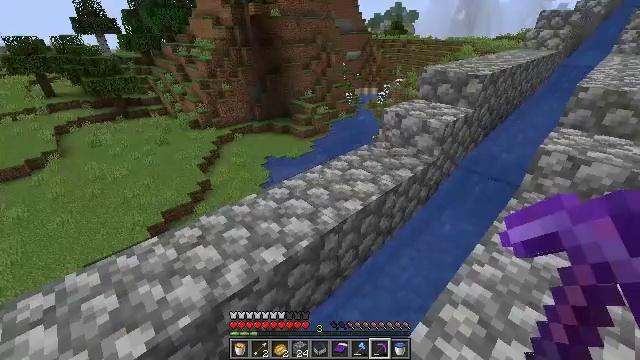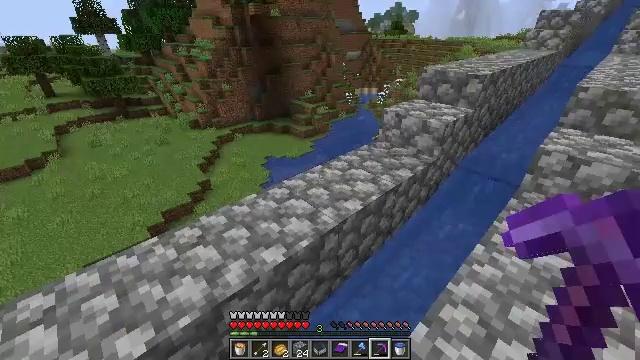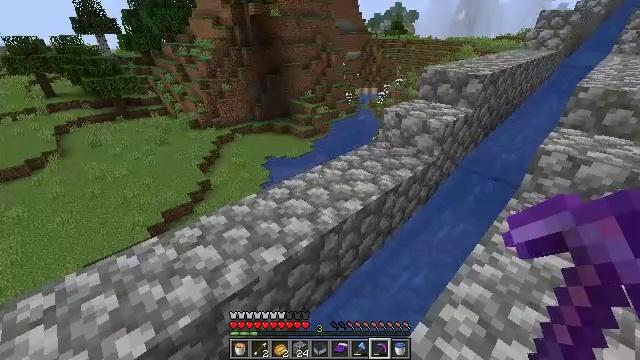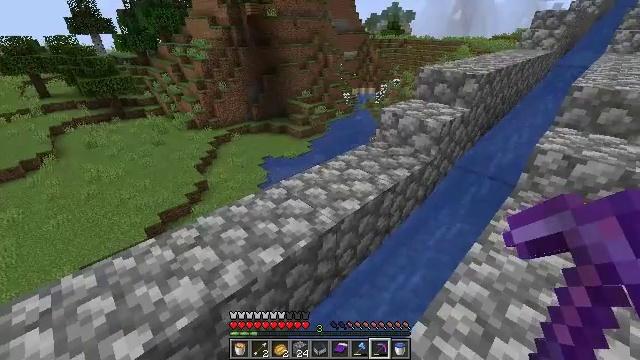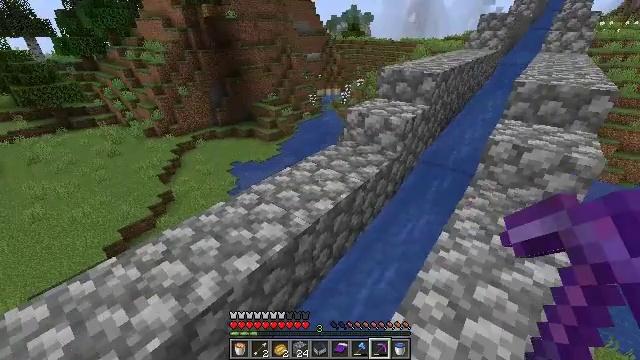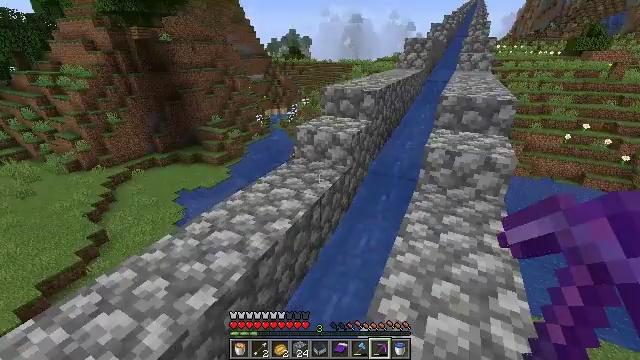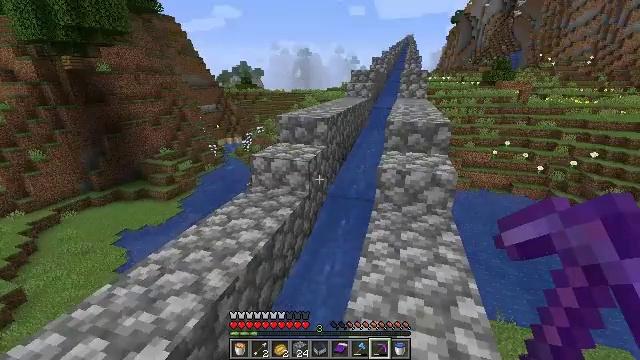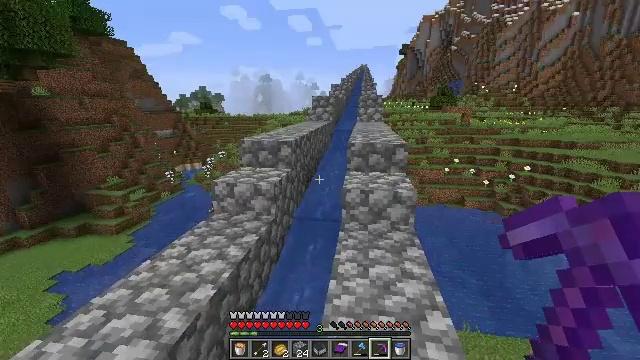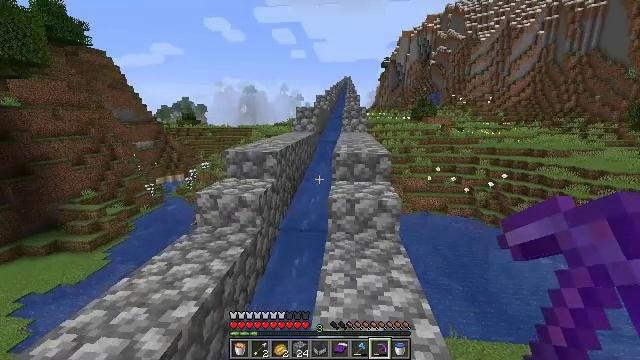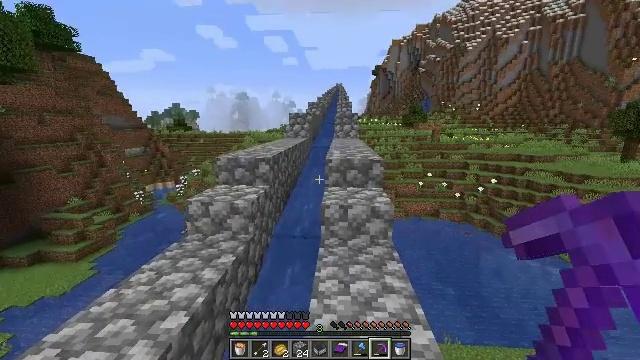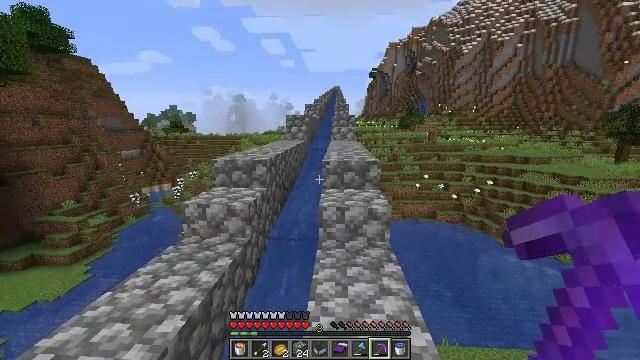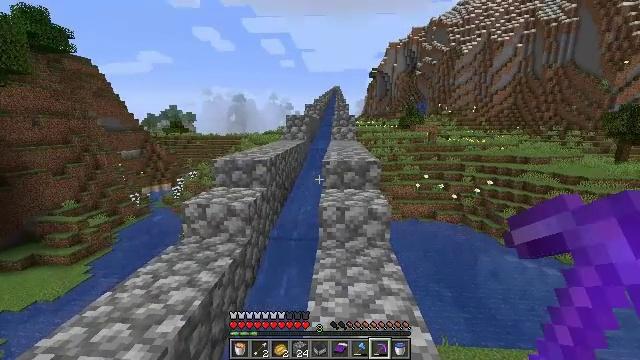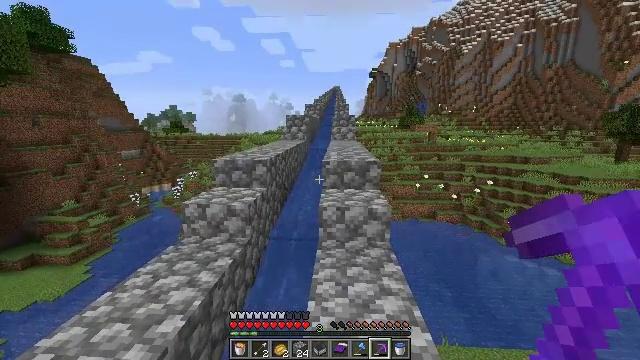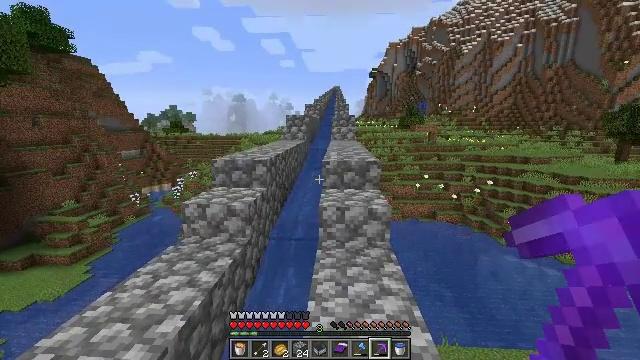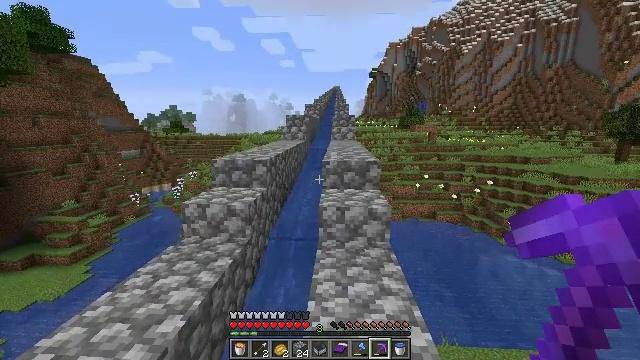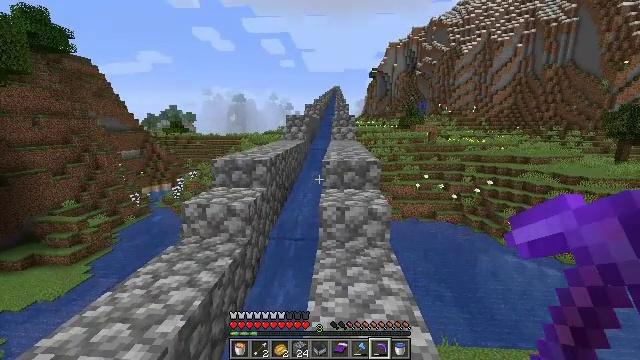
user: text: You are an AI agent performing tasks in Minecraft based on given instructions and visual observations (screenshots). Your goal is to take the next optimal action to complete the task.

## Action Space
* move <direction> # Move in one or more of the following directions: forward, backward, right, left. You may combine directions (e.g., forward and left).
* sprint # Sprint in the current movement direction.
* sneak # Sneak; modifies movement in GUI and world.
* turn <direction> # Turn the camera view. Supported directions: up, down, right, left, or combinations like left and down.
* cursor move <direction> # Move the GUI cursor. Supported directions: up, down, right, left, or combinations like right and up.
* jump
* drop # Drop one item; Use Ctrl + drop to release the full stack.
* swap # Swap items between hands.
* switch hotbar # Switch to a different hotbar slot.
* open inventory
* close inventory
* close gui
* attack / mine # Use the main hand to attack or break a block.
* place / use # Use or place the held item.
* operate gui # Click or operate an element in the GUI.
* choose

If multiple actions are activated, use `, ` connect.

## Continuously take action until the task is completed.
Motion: motion action
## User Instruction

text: Collect cobblestone blocks for construction.
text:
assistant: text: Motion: no_op
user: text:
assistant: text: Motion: no_op
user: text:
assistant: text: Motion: no_op
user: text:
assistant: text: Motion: turn right
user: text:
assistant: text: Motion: turn right and up
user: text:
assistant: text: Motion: turn right and up
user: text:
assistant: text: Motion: turn right and up
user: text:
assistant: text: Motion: turn right and up
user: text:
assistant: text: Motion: turn right and up
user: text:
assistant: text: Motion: no_op
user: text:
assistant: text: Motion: no_op
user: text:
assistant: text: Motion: no_op
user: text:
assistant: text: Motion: no_op
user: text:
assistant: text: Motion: no_op
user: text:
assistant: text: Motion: no_op
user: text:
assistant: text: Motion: no_op
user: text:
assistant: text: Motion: no_op
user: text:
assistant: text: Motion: no_op
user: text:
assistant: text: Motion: no_op
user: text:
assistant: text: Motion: no_op
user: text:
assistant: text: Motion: turn left and down
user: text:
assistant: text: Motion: turn left and down
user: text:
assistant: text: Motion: turn left and down
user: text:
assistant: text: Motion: turn left and down
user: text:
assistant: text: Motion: turn left and down
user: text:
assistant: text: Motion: turn left
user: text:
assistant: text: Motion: turn left
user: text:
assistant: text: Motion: turn left
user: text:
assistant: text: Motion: turn left
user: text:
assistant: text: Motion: turn left